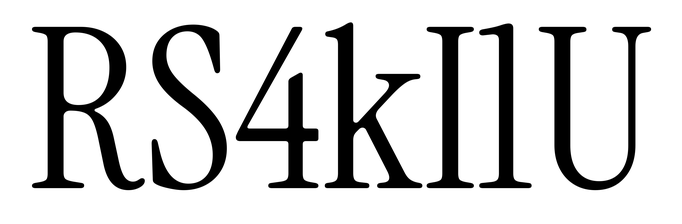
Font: InstrumentSerif-Regular